Question: I had created some C++/CLI solutions of 'Winform' type using Visual Studio 2010 on Windows 7 32-bit machine.
I have installed the exact version of Visual Studio 2010 in Windows 7 64-bit machine but when I tried to open the C++/CLI solutions I got this error in the designer mode:

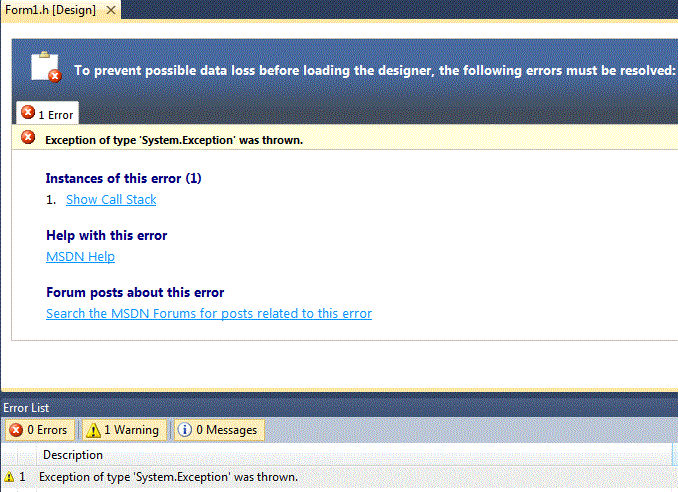
Answer: The issue was solved. The 64-bit machine was ready with .NET Framework which is not compatible with VS2010 requirements. I removed the .NET Framework & VS2010 then reinstalled it & then it works fine.